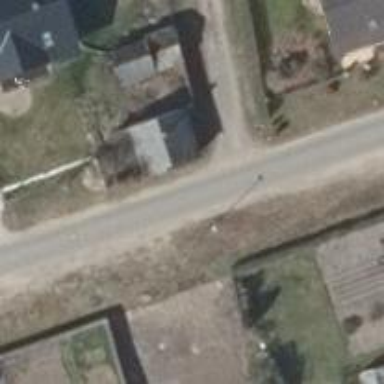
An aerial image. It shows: Asphalt road in residential area.